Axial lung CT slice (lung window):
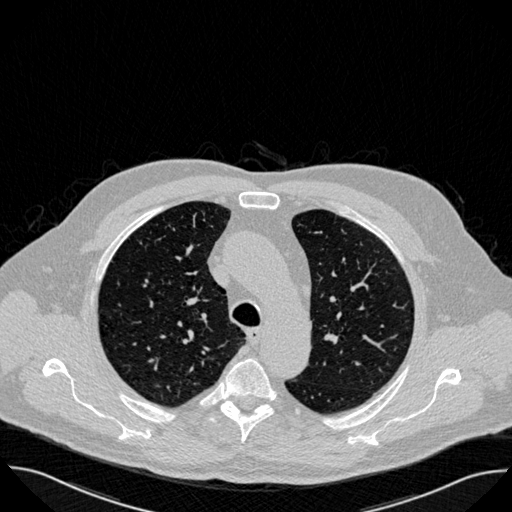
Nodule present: no